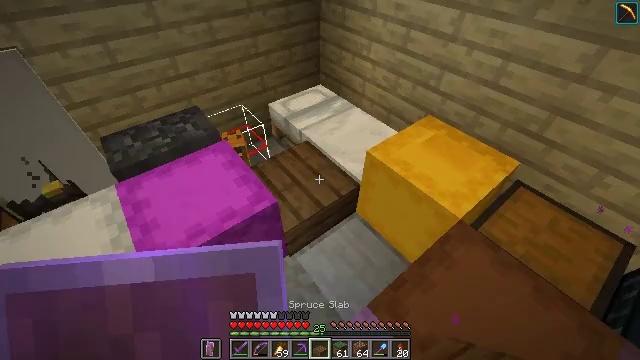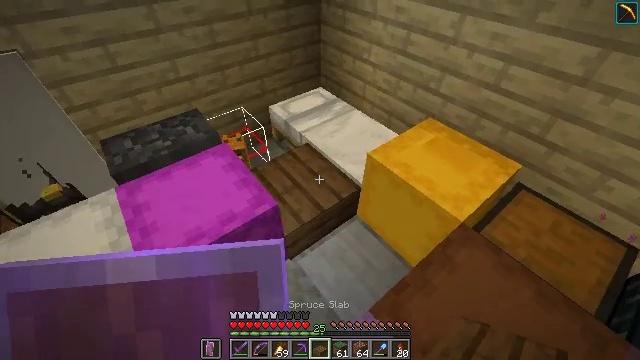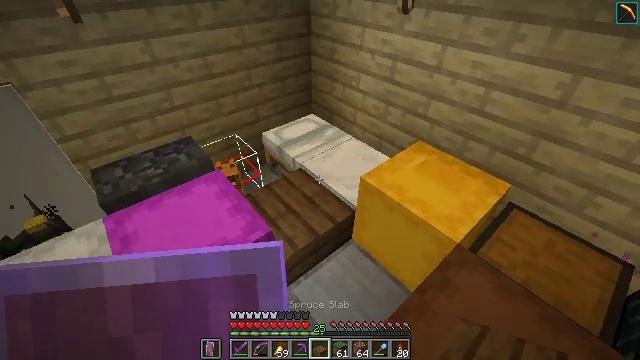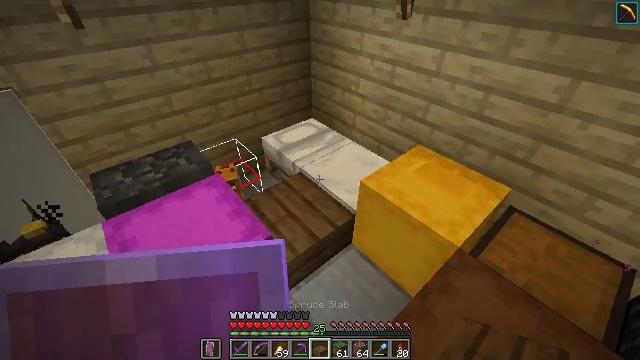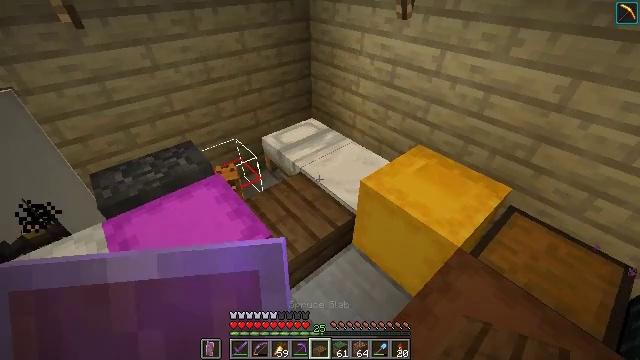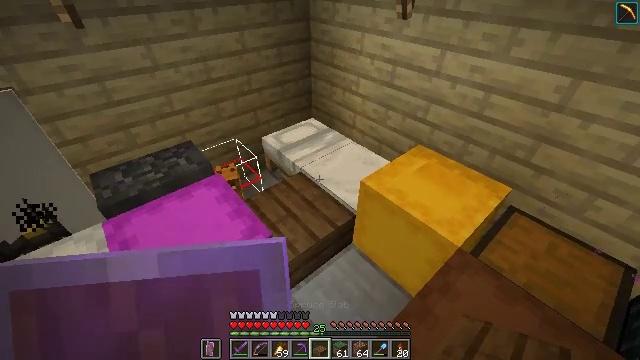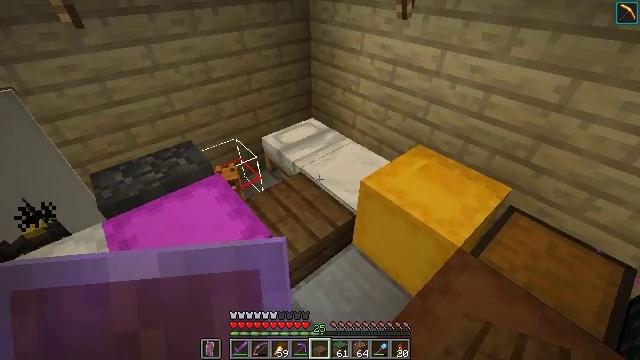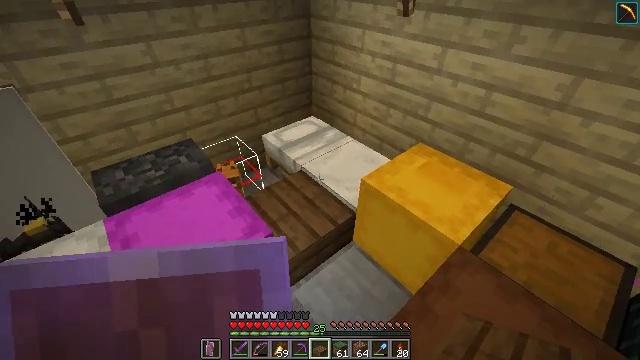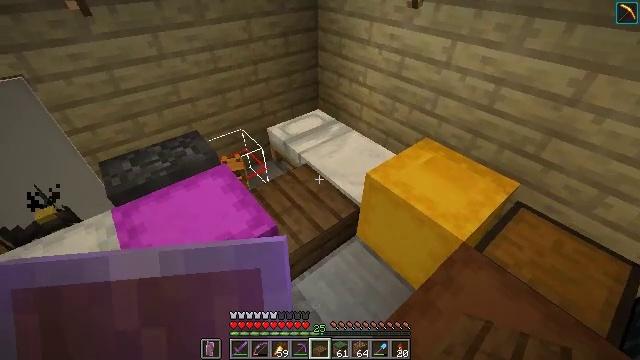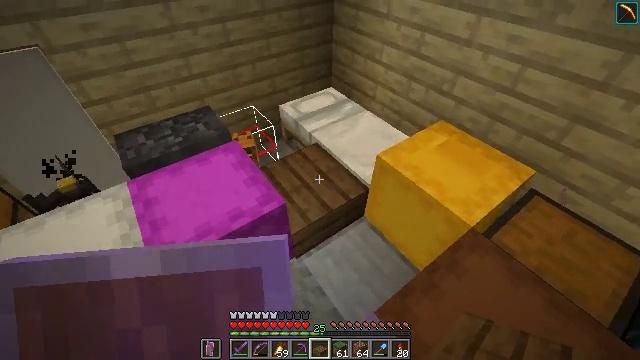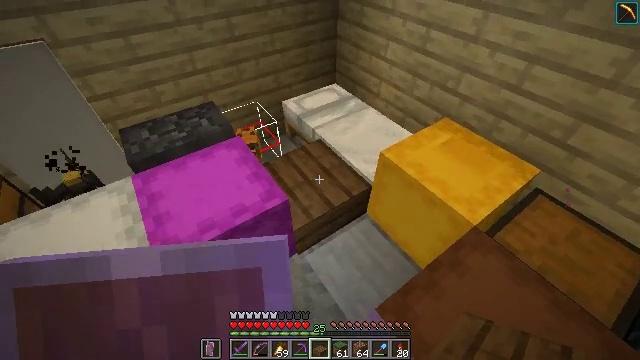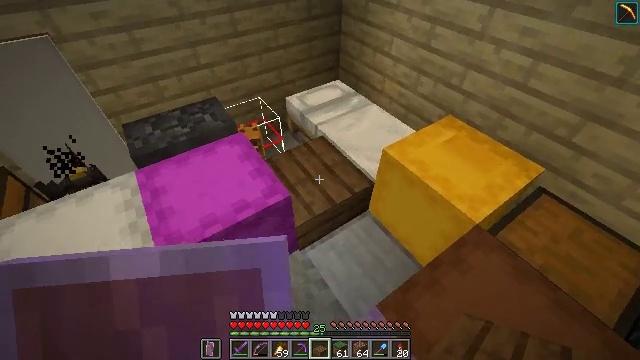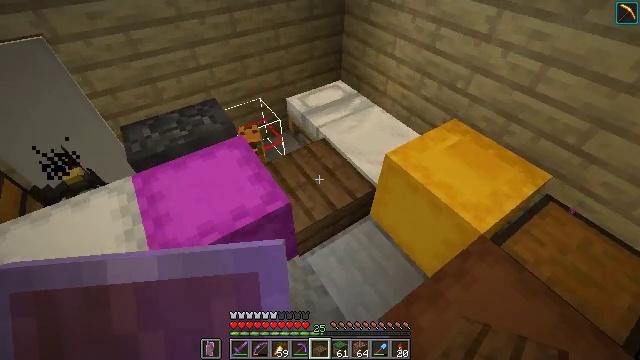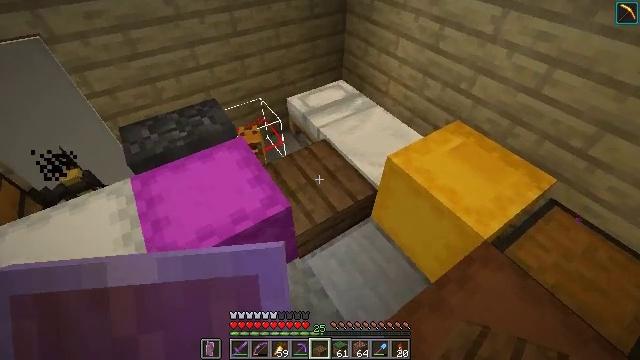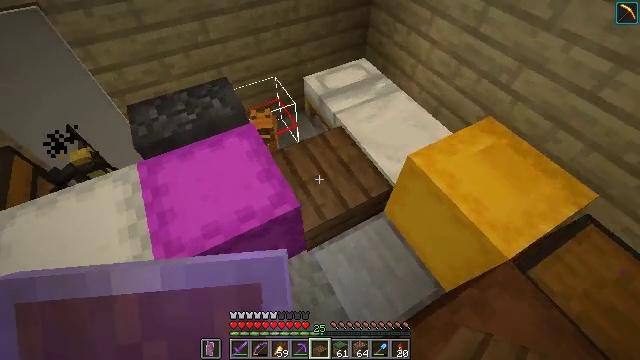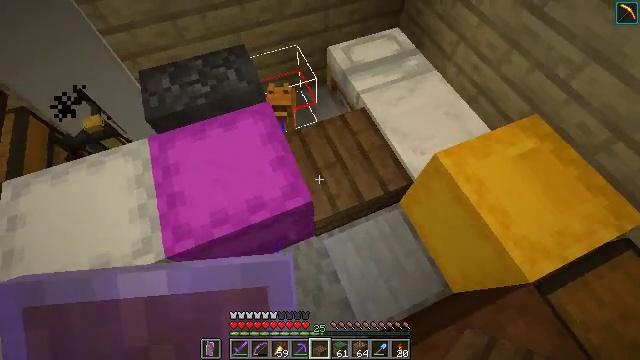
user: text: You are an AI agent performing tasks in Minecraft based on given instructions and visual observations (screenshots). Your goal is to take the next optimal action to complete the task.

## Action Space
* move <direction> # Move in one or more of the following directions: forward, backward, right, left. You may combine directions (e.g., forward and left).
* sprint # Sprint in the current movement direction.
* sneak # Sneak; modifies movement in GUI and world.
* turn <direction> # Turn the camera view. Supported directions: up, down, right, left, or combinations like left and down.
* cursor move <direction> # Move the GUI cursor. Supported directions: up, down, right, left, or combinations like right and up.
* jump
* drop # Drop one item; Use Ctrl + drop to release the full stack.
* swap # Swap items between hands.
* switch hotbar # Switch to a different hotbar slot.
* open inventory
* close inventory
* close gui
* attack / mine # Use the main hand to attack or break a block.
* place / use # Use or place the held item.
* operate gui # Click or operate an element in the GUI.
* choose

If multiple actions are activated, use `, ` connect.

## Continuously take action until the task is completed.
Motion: motion action
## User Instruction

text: Mine the spruce slab.
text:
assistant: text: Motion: no_op
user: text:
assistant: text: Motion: turn right and up
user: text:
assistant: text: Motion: no_op
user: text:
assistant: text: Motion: no_op
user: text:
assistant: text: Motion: no_op
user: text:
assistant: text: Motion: no_op
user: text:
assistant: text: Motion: no_op
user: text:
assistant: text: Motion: turn left and down
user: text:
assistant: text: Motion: turn left and down
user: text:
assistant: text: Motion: no_op
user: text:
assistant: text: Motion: no_op
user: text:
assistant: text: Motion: move forward
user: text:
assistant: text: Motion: move forward
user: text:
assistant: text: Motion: move forward, turn left and down
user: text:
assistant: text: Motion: move forward, turn left and down
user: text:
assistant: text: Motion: move forward, turn left and down
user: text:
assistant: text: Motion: move forward
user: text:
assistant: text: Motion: move forward
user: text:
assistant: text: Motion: move forward
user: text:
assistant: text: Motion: move forward, turn left and down
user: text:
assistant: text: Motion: move forward, turn left and down
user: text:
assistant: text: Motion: turn left and down
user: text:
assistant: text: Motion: turn down
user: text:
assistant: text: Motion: turn down
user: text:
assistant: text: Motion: no_op
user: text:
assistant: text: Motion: no_op
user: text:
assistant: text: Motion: no_op
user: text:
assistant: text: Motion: no_op
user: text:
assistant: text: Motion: no_op
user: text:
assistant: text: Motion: no_op